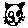
Label: cat